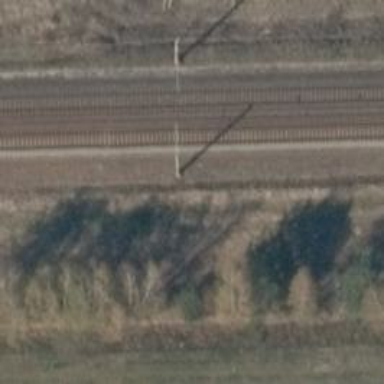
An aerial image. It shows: Milestone along the railway track with catenary mast.